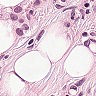
Metastatic tissue present: yes